Question: I apologize if this is a simple question, but I am new to learning Swift. I am currently developing a simple app where you can rate certain categories of your day (e.g. mood, social, sleep). The user has the ability to enable and disable certain categories. When the user goes to log a new day, they enter a Navigation Controller where they will select a rating for a given category and then tap on the arrow at the upper-right hand corner to advance to the next category until each category has been rated. (see image below)

Is there a way for me to program which ViewController follows after each preceding ViewController? For example, if the user disables the mood category, the user should not be presented to rate their mood category when logging a new day.
Thank you to everyone in advance!
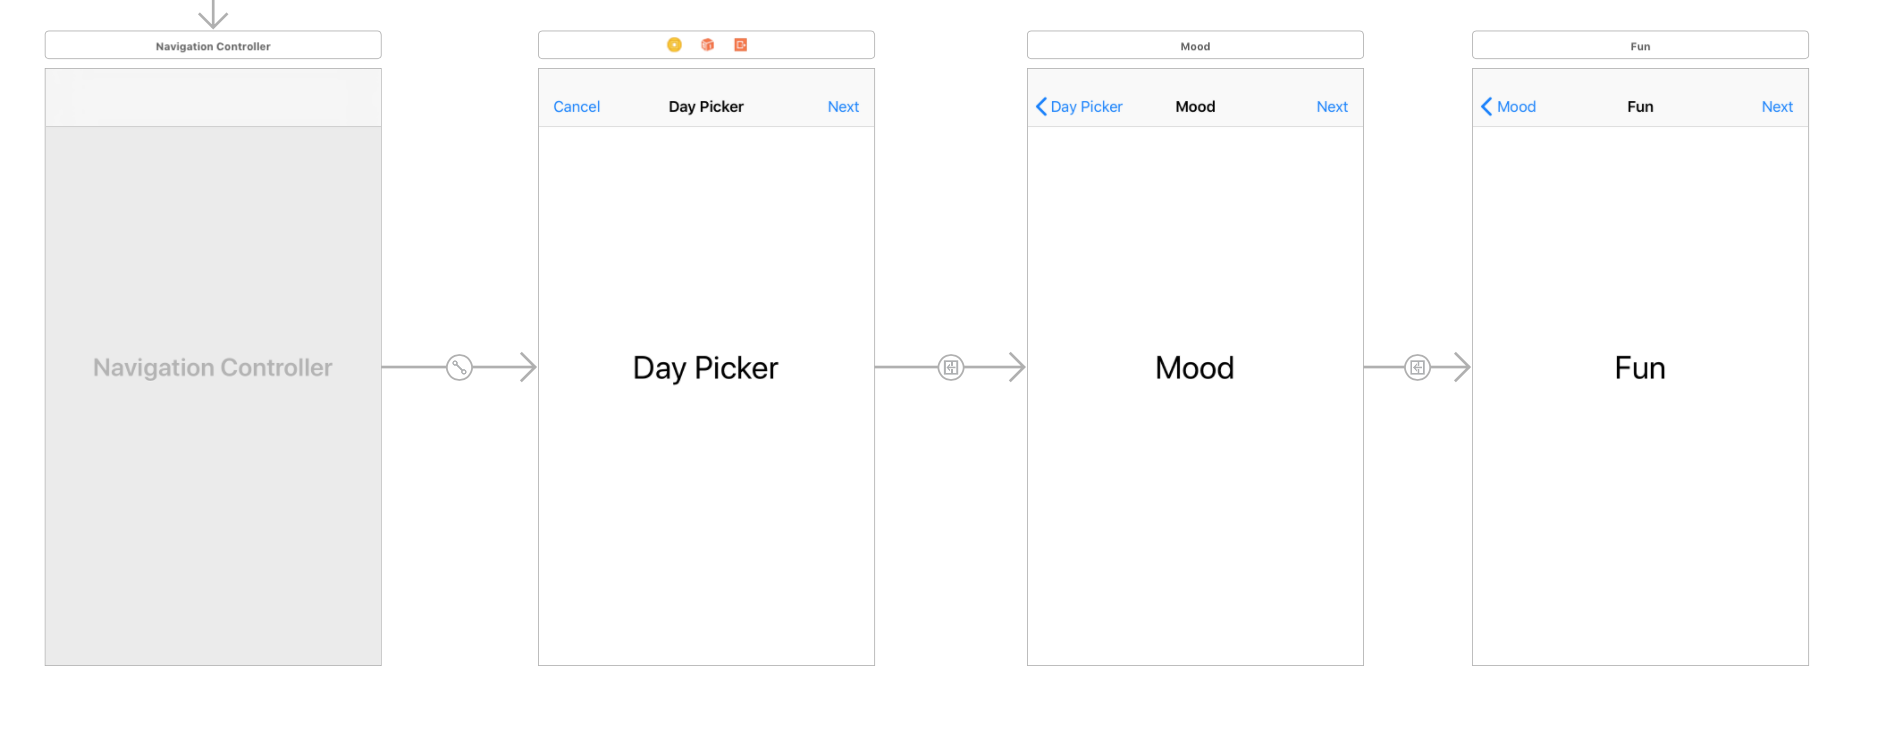
Answer: This is not possible directly in the storyboard. You can however use a hybrid approach: design the individual controllers but trigger the navigation from within your code.
To create an instance of a VC from a StoryBoard use
'func instantiateViewController(withIdentifier identifier: String) -> UIViewController'.
You will have to assign a storyboard ID to your controllers.
Further documentation over at <URL>.